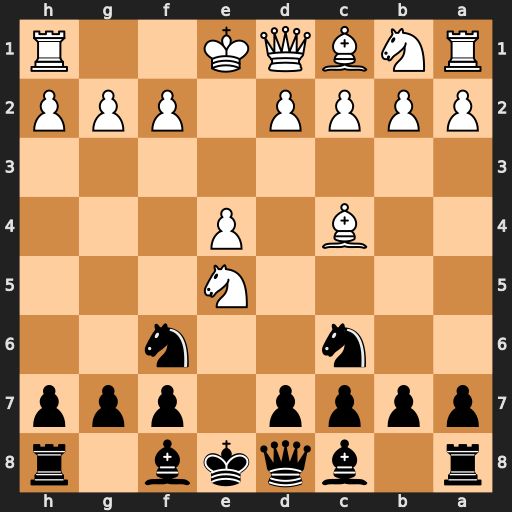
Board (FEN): r1bqkb1r/pppp1ppp/2n2n2/4N3/2B1P3/8/PPPP1PPP/RNBQK2R
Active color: b
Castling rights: KQkq
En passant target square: -
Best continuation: Nxe5